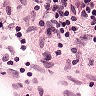
Metastatic tissue present: no